Question: Hello i am using this solution <URL> but graph lines are hiding behind the background color see the below image.
enter image description here

Give me any solution, thanks in advance.
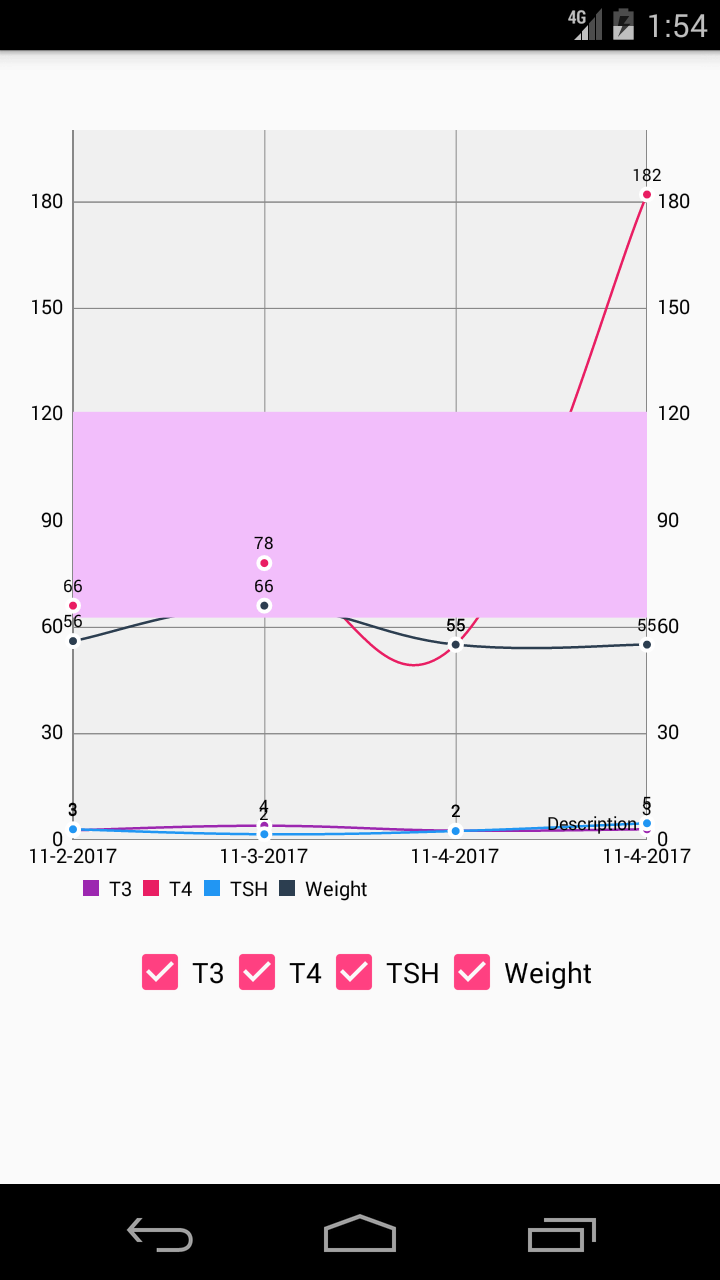
Answer: Instead of this:
'''
llRange.setLineColor(Color.parseColor("#f2befb"));
'''
Use this:
'''
llRange.setLineColor(Color.parseColor("#80f2befb"));
'''
I added 80 in start of your color which makes it 50% transparent. For transperancy you can add number before your color hex code as follows:
'''
0% = #00
10% = #16
20% = #32
30% = #48
40% = #64
50% = #80
60% = #96
70% = #112
80% = #128
90% = #144
'''